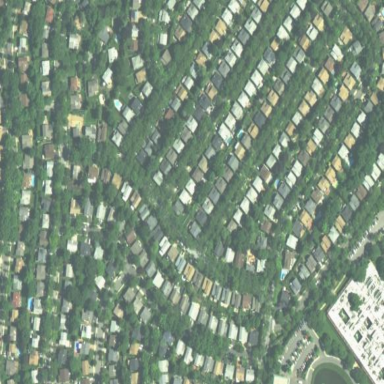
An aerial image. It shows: Residential area composed of single-family homes.